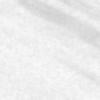
Label: change